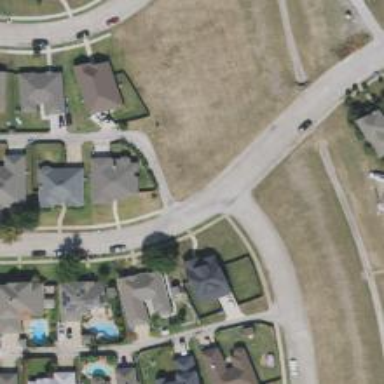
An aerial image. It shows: Alley classified as service road.